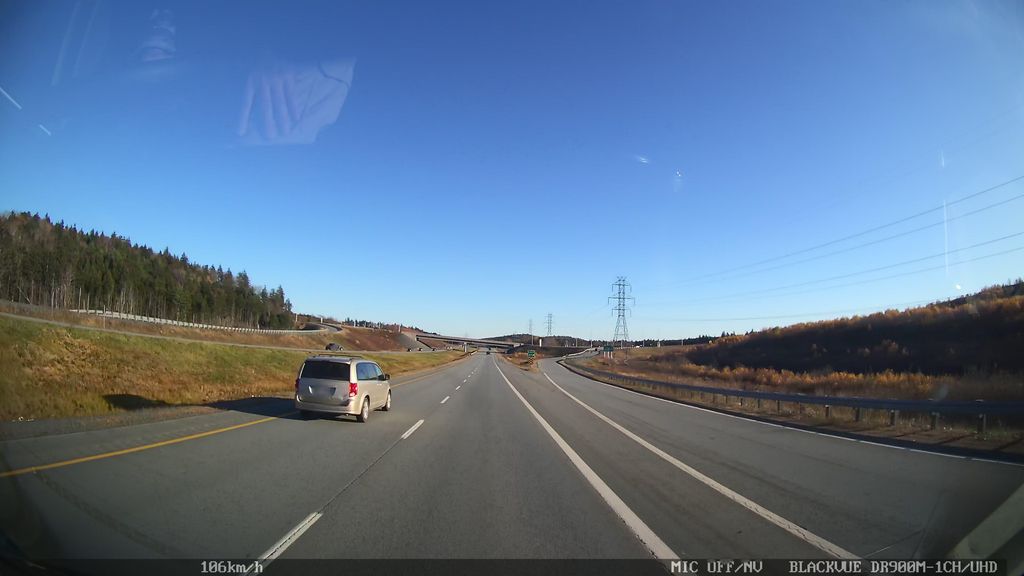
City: halifax